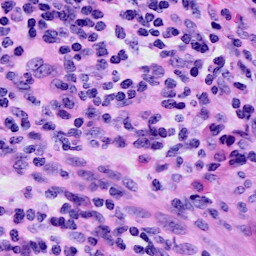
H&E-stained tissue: Cervix